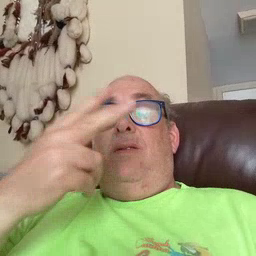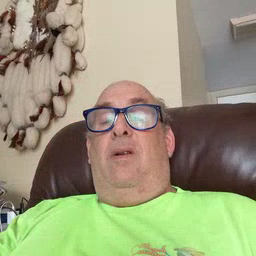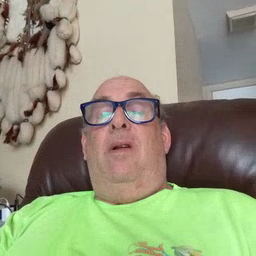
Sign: see